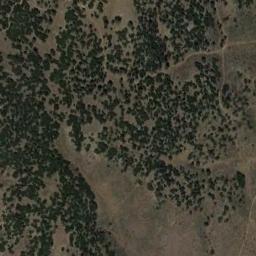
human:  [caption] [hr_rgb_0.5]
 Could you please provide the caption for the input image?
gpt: Only scattered weeds can be seen in this desert .

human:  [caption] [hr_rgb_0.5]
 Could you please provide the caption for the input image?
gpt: A lot of dense green chaparrals grow on the wasteland .

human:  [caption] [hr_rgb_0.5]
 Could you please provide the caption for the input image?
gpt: The underside of the chaparral is sparse .

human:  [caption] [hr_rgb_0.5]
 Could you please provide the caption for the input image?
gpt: Chaparral is densely distributed on the sand .

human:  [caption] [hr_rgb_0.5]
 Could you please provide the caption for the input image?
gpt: The chaparral is consist of dense green bushes .